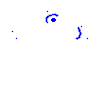
Particle: kaon